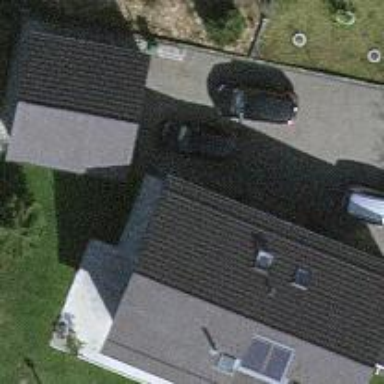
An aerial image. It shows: Simple house.